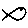
Label: fish